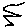
Label: zigzag